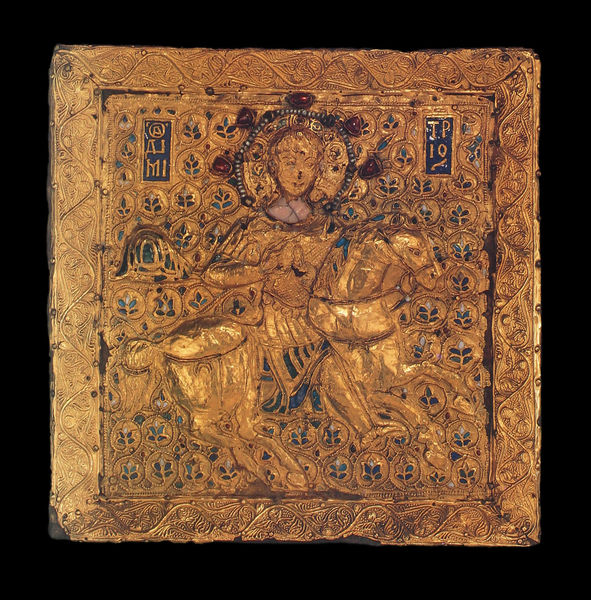
Titel: Ikone mit dem heiligen Demetrius
Institution: Berlin, Staatliche Museen, Kunstgewerbemuseum
Schlagwörter: blau, kopf, mann, frau, blüten, gesicht, rahmen, bildnis, hände, gold, edelsteine, pferd, reiter, ranken, mähne, ritt, schweif, relief, schrift, inschrift, ornamente, metall, bronze, schriftzeichen, buch, beten, gebet, ritter, rüstung, heiligenschein, ross, heiliger, email, metal, ikone, glorie, antependium, punzierung, innschrift, pnzierung